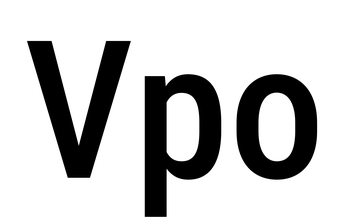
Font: Roboto_Condensed_Medium